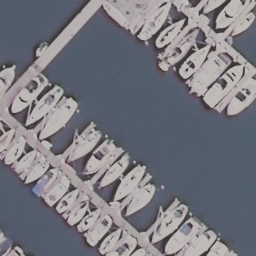
Label: harbor